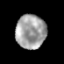
Tissue: prostate
Cell type: T cells
Senescence score: 0.3553
Nuclear area (px): 1003
Mean DAPI intensity: 160.261